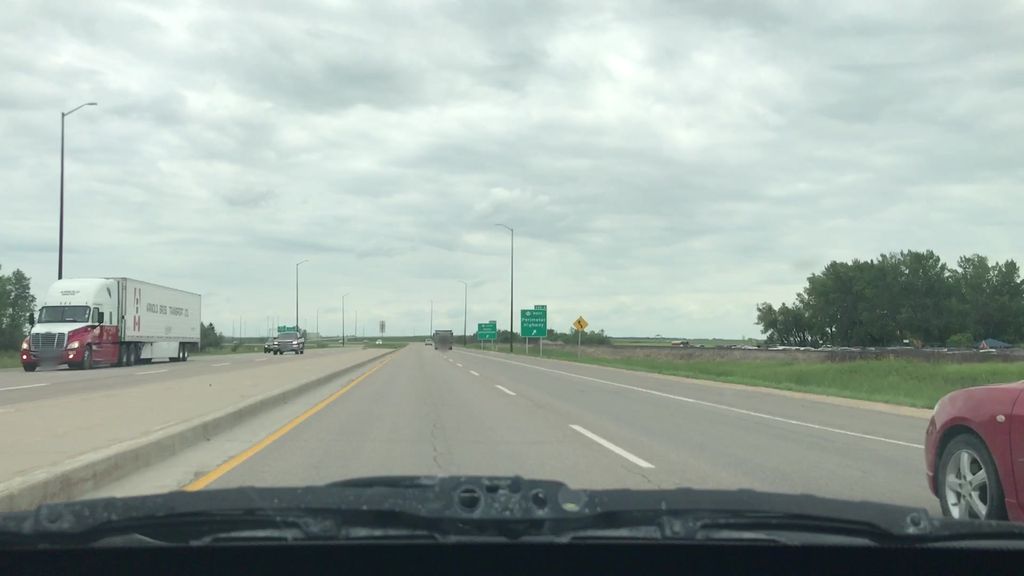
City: winnipeg